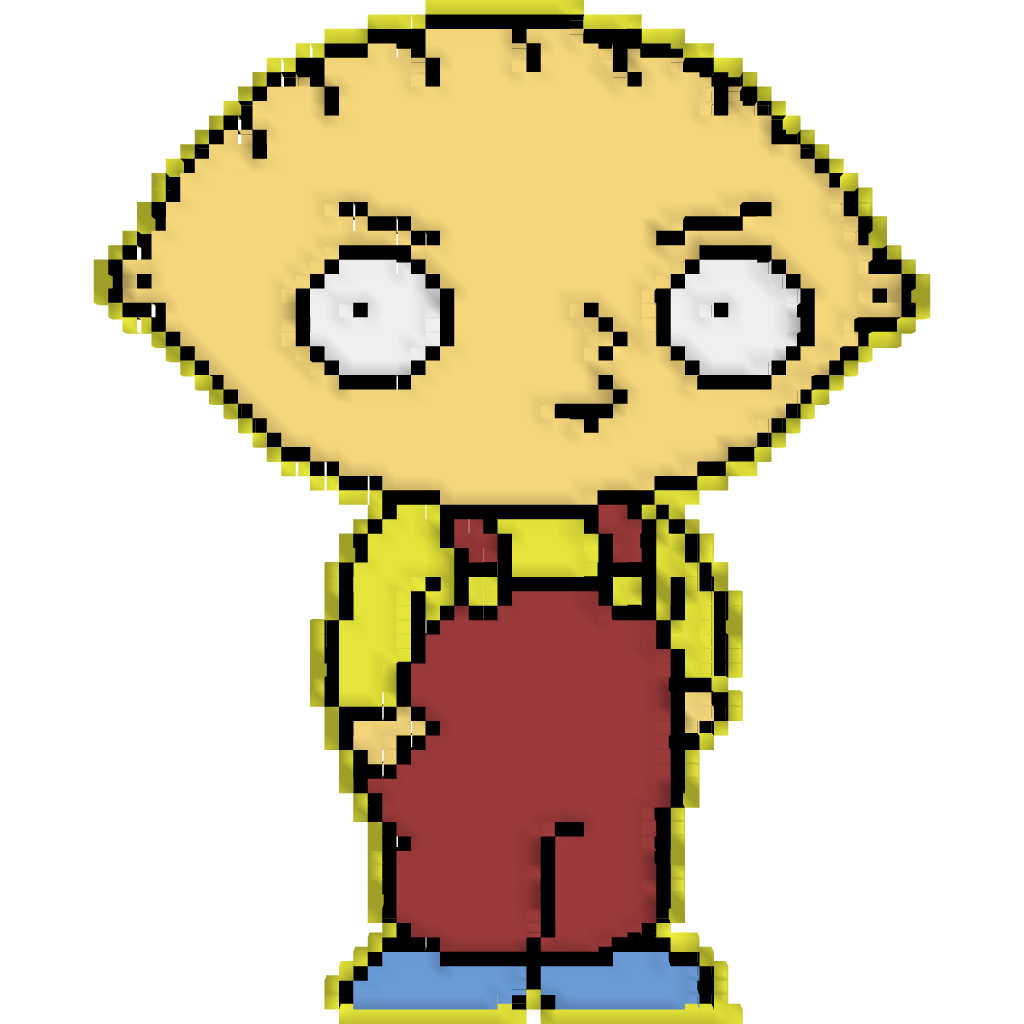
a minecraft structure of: Stewie! pixel art high quality